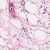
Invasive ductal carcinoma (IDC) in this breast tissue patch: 0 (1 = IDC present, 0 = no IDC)